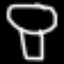
Label: mushroom